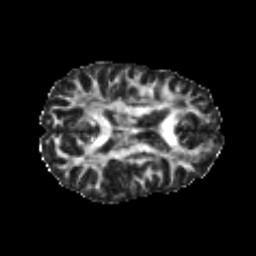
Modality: FA
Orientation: axial
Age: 22
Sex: female
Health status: healthy
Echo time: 0.074 s